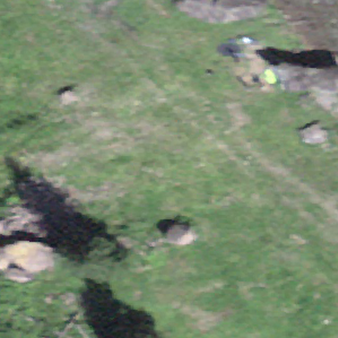
Label: bouldering_area